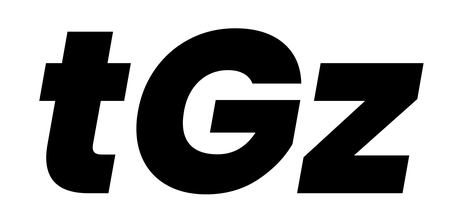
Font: Poppins-ExtraBoldItalic